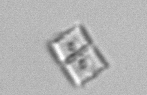
Label: Bacillariophyceae_morphotype1